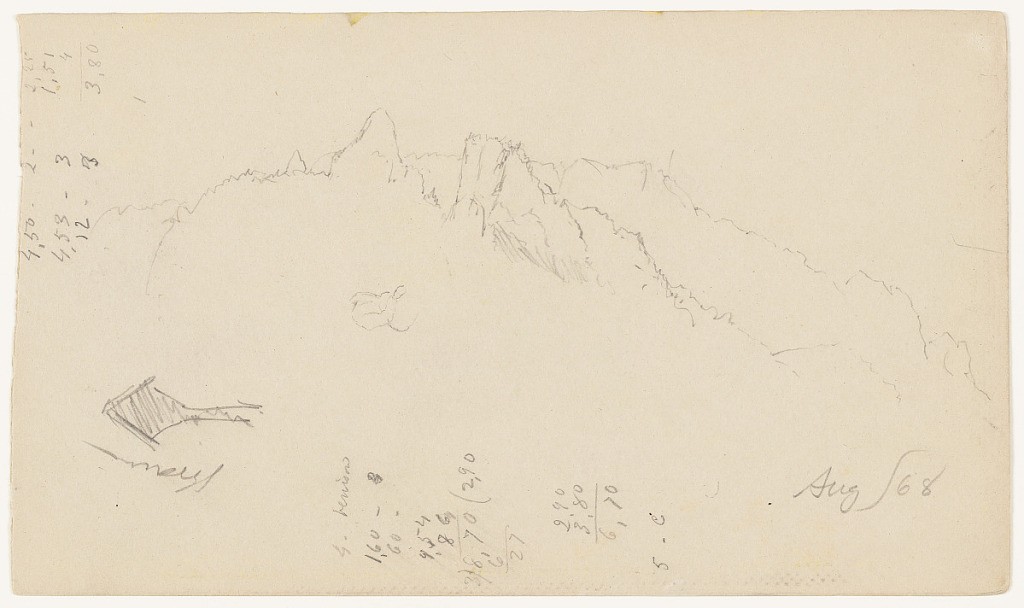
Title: Mountain Peaks and Wayside Shrine
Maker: Frederic Edwin Church, American, 1826–1900
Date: August 1868
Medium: Graphite on tan wove paper; verso: graphite
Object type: Drawing
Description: Landscape sketch showing a view of a rugged mountain ridge with rocky outcroppings and sheer cliffs along its crest. At lower left, a wayside shrine is hastily rendered.

Verso: Landscape study showing a view in Austria, Germany, or Switzerland of a castle built on a hill in a dramatic mountain valley through which a river runs. Steep, loosely-rendered mountainsides frame the scene in the foreground on either side. At center, the towers of a castle are visible upon a hill in the middle distance. A river winds its way through the wooded floor of the valley. In background, walls of massive, serrated mountain ranges envelope the scene.